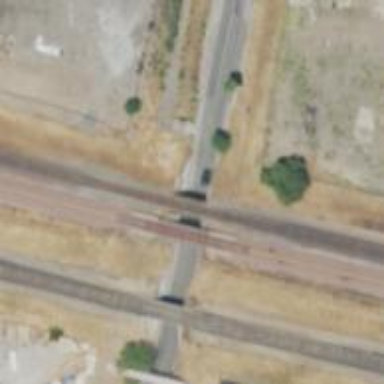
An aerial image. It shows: Railway bridge over siding rail service.